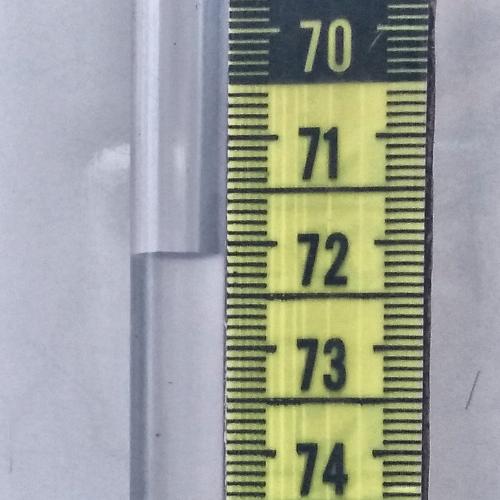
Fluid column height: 72.1 cm